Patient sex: M
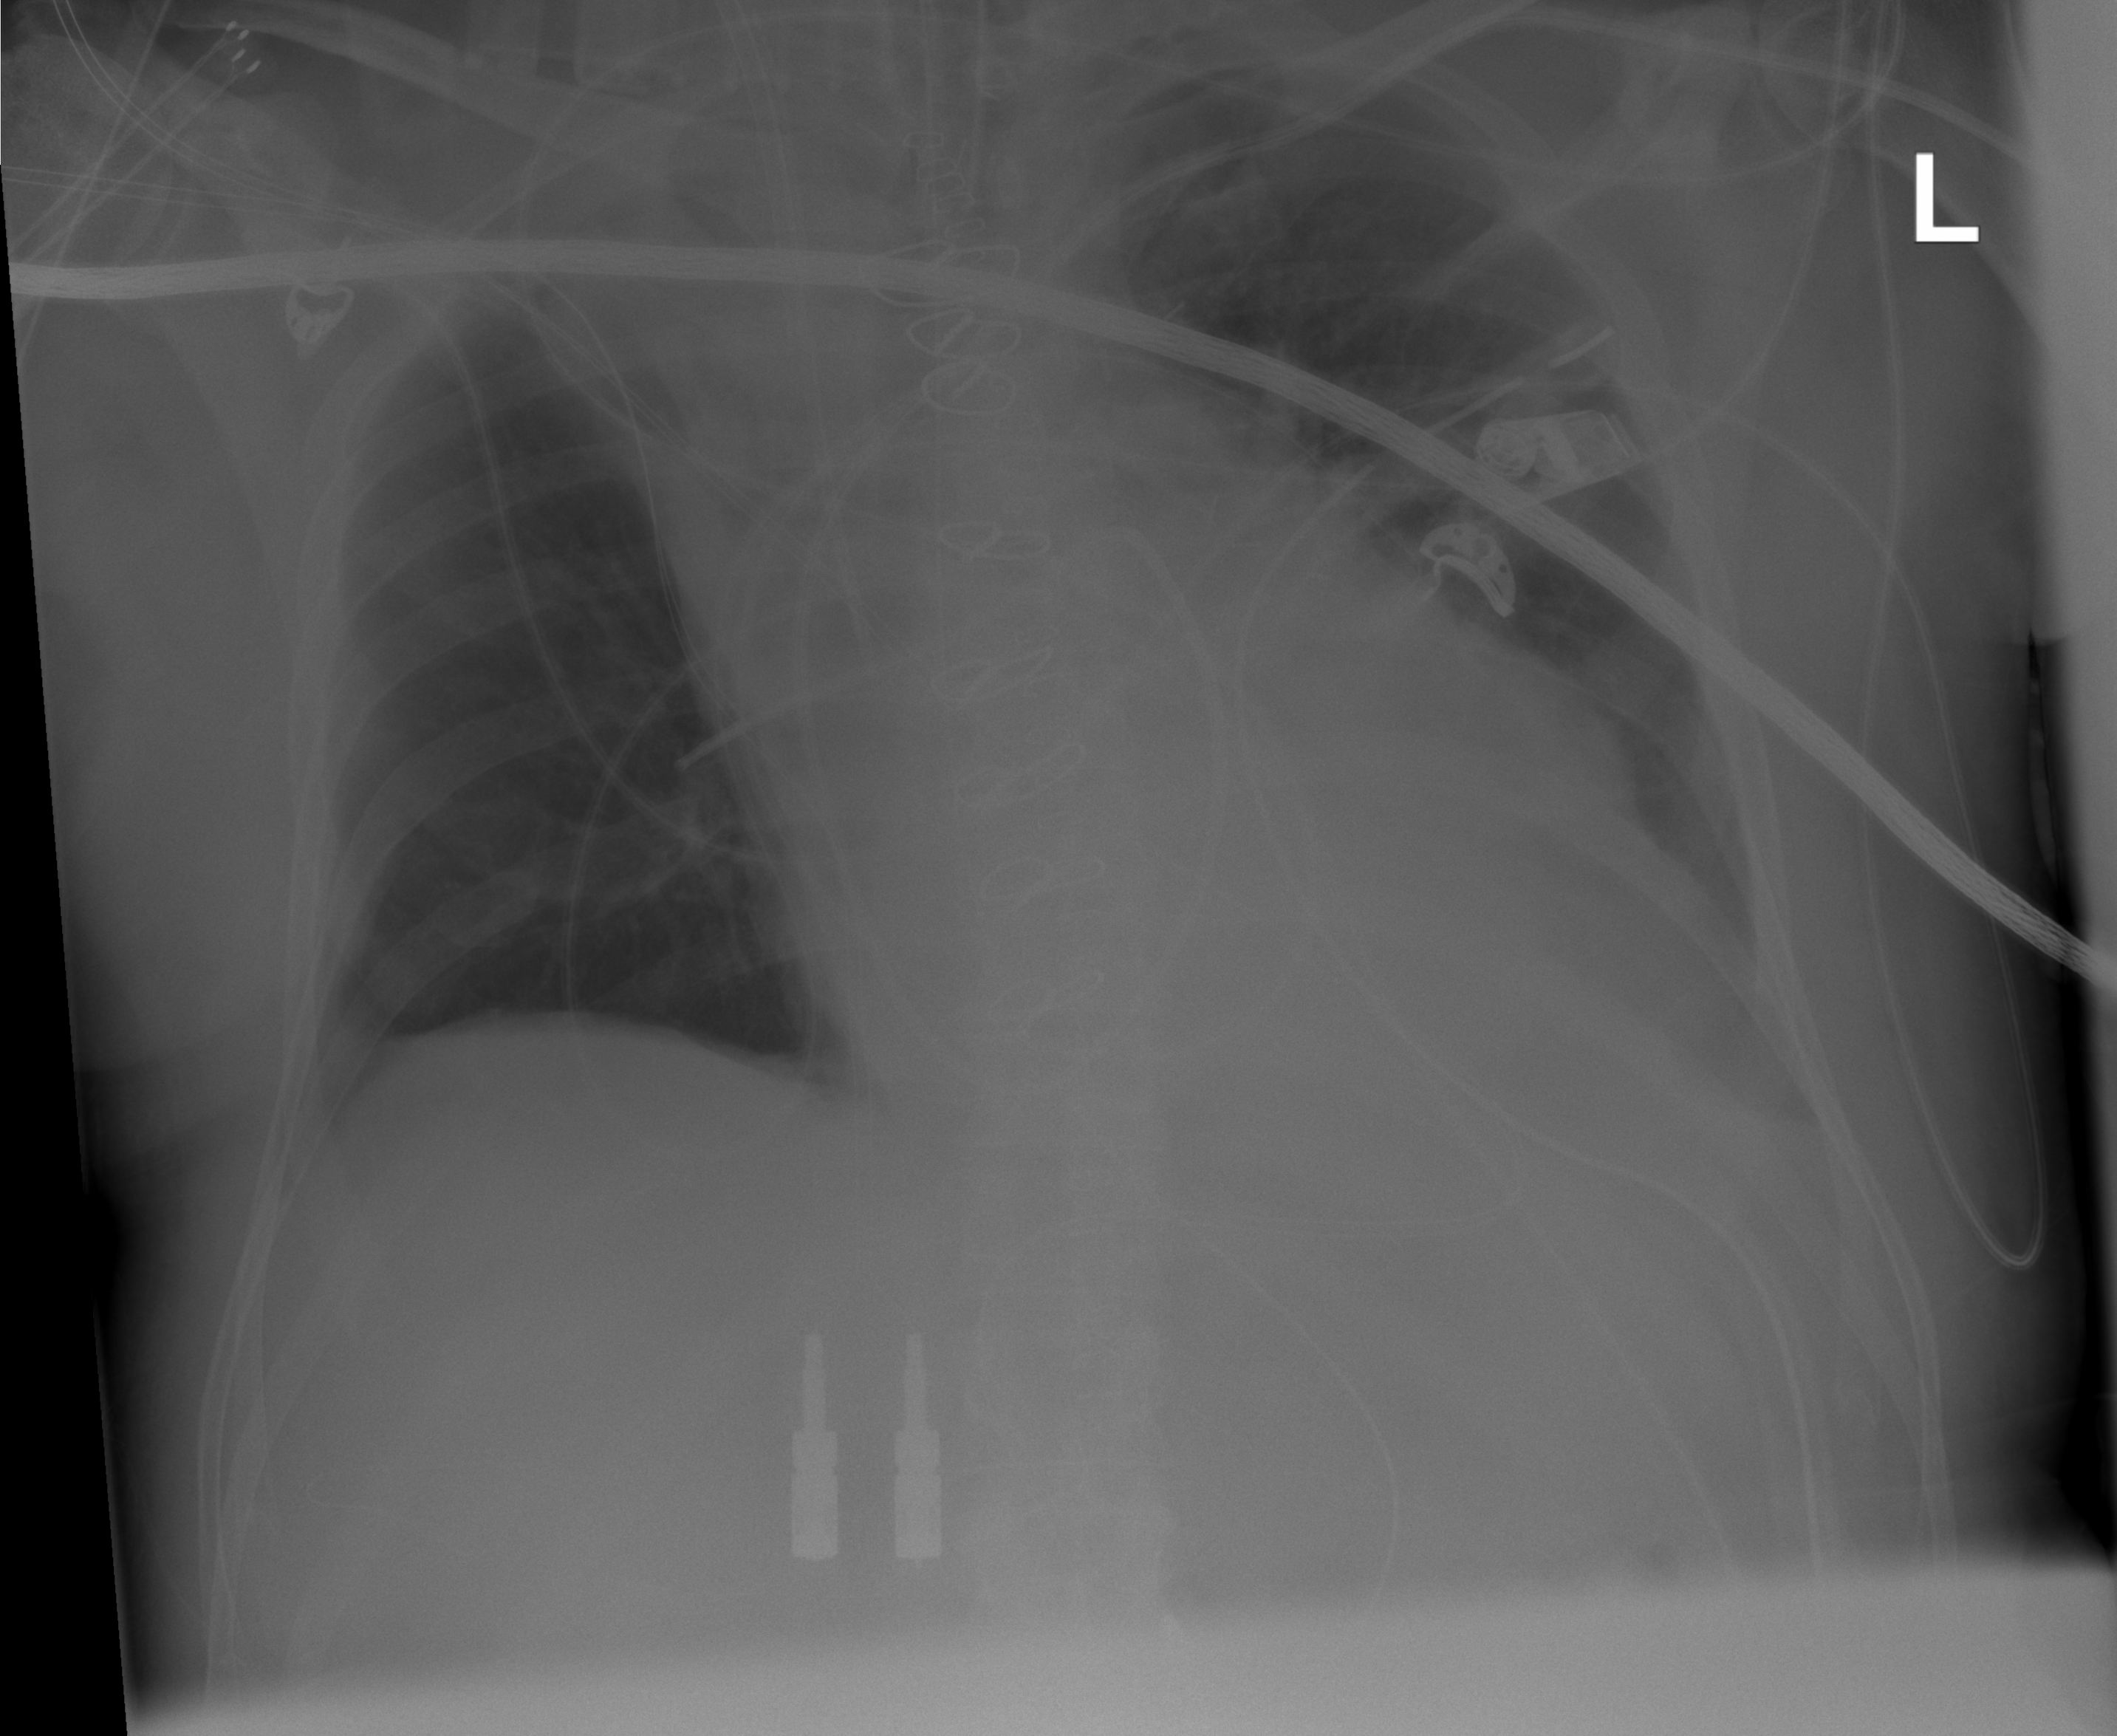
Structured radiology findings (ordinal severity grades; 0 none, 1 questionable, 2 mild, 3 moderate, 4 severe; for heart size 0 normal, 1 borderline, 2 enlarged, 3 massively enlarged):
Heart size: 2
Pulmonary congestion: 0
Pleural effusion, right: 2
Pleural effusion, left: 2
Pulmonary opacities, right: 0
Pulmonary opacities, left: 0
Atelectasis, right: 2
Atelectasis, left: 2